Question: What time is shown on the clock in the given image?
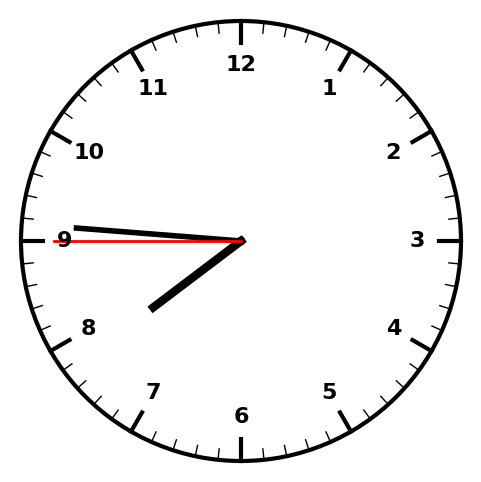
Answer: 07:45:45